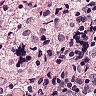
Metastatic tissue present: no